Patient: sex M, age 68
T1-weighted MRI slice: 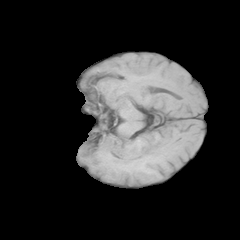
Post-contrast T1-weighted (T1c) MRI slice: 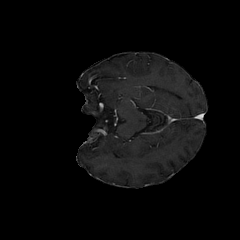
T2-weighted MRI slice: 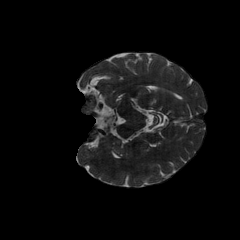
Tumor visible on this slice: no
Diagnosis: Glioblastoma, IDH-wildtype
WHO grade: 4